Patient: sex M, age 66
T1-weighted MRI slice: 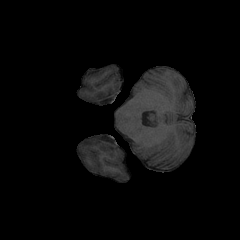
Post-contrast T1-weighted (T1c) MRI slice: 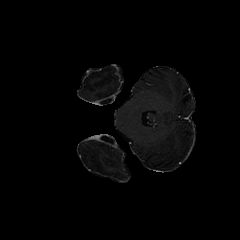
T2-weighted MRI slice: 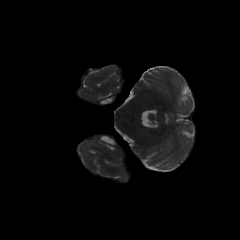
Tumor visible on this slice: no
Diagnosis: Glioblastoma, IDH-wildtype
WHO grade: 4